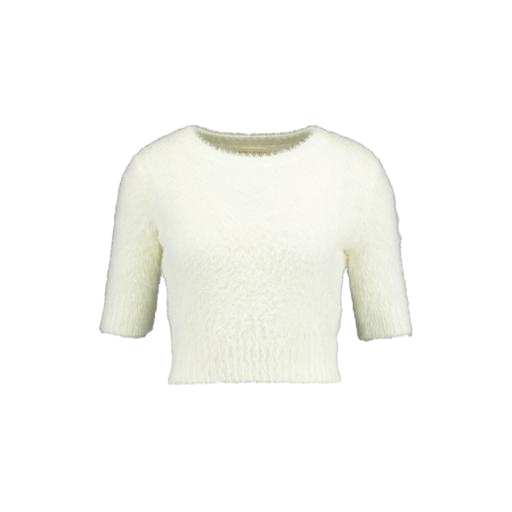
white alex fluffy crop top, natural solid cropped fur top, coated faux-fur top, white background